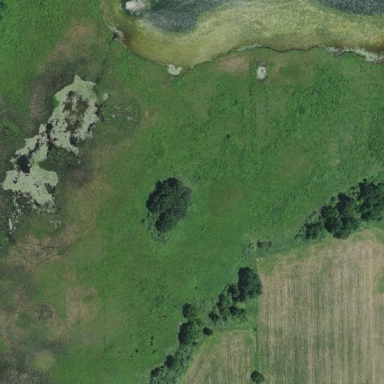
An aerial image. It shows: Wetland area.